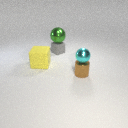
large yellow rubber cube to the left of small gray rubber cube